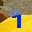
Label: 9